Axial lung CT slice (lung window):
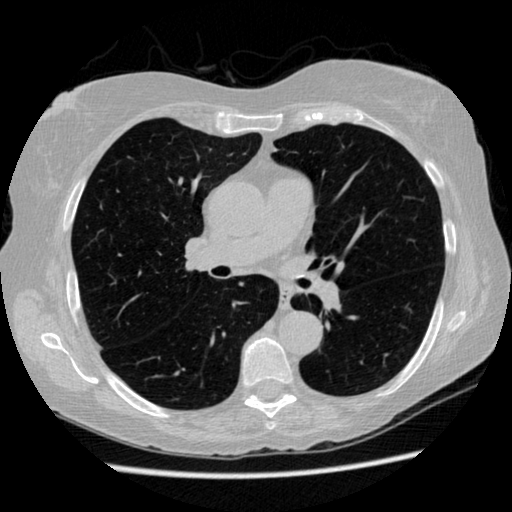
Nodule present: no